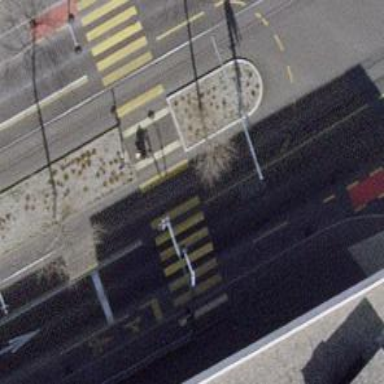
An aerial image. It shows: Crossing with traffic signals.